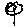
Label: flower